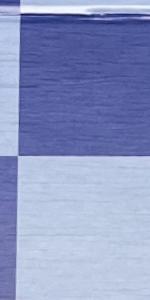
Label: Empty